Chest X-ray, AP view. Patient: 42 years old, sex M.
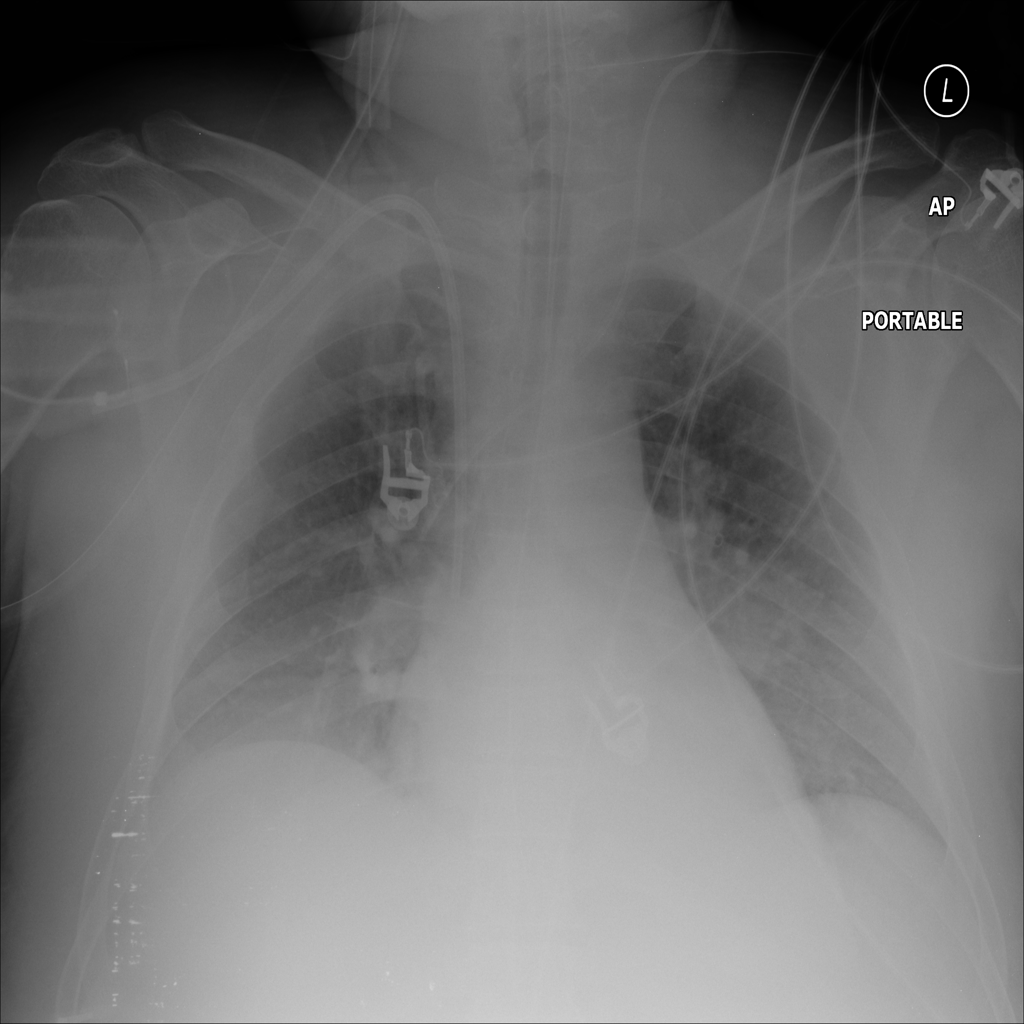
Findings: No Finding